Question: I have my column defs like below and i have requested to display as Name = First Name + Last Name instead of displaying as two different column in the grid.

'''
var users_column = [
{
field: 'FIRST_NAME',
suppressMenu: true,
}, {
field: 'LAST_NAME',
suppressMenu: true,
},
'''
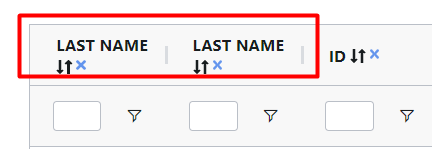
Answer: Here is the solution I used before:
'''
var users_column = [
{
headerName: 'Name Surname', field: 'fullname', valueGetter(params) {
return params.data.FIRST_NAME + ' ' + params.data.LAST_NAME;
}, suppressMenu: true,
}
]
'''